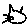
Label: cat